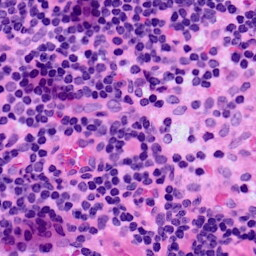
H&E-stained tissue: LymphNode